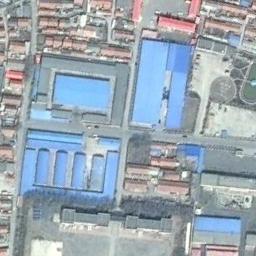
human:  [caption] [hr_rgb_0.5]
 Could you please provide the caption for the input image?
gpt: Many houses of different shapes are in the industrial area .

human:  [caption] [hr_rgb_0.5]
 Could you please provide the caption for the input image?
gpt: The houses in the industrial area are mainly above .

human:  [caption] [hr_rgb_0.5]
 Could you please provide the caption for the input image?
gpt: The industrial area has some neatly arranged blue workshops and other colors of workshops .

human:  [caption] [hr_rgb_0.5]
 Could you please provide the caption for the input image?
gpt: Neatly planned factories and roads in an industrial area with green belts .

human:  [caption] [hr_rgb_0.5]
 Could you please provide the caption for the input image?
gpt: There are some blue buildings and red buildings on the industrial area .